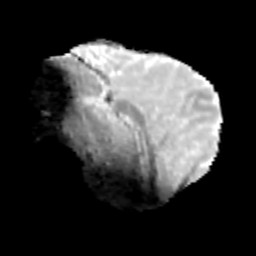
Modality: MD
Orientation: sagittal
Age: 13
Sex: male
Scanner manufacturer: siemens
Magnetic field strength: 3 T
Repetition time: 3.8 s
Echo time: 0.07 s